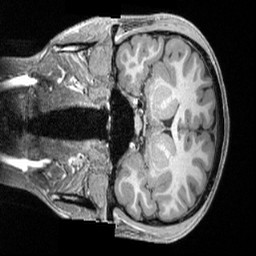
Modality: T1w
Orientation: coronal
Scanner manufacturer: siemens
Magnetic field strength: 3 T
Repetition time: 2.4 s
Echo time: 0.00222 s